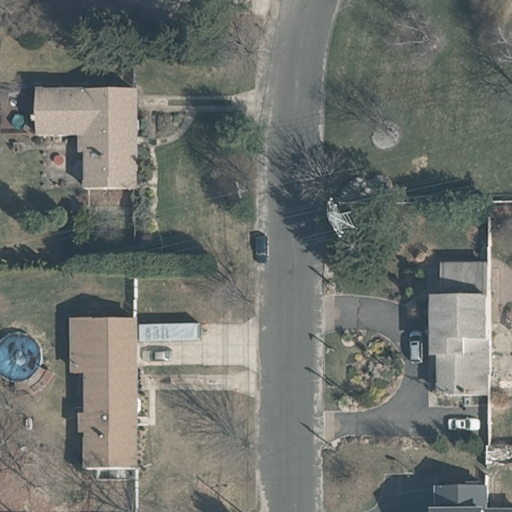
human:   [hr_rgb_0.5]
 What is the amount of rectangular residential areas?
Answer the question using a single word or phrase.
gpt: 0

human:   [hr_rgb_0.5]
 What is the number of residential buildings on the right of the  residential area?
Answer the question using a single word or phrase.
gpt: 0

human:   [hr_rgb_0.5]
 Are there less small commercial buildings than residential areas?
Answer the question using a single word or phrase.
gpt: yes

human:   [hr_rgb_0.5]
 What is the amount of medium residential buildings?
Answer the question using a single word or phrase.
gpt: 4

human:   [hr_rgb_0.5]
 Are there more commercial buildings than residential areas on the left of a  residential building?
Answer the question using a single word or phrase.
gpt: no

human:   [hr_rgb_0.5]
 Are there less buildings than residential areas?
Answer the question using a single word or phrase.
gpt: no

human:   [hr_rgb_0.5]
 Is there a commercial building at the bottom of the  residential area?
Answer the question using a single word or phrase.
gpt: no

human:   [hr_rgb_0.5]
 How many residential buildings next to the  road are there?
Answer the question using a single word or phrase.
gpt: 4

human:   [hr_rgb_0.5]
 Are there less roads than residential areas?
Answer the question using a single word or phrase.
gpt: no

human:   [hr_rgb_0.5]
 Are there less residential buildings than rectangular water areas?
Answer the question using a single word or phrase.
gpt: no

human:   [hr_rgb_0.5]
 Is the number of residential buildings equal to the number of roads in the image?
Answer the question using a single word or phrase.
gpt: no

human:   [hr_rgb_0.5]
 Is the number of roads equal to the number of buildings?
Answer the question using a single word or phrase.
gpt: no

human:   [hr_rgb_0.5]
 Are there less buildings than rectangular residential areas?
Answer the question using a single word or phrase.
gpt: no

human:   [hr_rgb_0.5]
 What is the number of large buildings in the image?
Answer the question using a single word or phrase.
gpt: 0

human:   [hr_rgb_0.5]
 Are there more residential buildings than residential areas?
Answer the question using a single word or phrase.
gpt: yes

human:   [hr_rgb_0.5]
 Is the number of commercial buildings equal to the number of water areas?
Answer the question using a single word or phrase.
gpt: yes

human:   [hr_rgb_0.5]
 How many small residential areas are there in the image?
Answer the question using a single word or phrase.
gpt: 0

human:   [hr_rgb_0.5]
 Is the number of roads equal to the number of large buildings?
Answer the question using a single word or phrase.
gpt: no

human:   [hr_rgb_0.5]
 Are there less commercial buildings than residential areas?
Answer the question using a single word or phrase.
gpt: yes

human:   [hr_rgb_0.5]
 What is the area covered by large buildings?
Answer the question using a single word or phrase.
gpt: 0m2

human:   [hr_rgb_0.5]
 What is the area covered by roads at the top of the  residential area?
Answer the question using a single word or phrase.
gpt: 0m2

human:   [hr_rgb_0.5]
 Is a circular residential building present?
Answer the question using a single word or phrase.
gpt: no

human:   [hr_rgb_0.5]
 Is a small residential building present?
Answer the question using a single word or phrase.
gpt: no

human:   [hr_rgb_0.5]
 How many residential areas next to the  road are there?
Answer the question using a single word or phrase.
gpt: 1

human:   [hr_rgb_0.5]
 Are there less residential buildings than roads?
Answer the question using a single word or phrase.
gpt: no

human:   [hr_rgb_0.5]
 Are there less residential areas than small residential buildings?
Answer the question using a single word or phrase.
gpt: no

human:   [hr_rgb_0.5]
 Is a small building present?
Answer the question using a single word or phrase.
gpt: no

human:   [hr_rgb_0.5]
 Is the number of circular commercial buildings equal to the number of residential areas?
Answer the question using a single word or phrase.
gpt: no

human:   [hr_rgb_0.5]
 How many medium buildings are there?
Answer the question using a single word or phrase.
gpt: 4

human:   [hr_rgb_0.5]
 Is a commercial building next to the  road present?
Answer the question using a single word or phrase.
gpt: no

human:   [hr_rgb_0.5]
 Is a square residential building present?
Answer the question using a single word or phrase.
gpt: no

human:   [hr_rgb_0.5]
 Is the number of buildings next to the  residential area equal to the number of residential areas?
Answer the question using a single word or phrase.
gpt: no

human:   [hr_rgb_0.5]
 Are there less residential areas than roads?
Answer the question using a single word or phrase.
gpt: no

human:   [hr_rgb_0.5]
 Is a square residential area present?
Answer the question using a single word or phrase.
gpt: no

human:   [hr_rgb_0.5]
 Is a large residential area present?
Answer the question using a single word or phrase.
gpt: yes

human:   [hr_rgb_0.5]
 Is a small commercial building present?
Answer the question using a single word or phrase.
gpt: no

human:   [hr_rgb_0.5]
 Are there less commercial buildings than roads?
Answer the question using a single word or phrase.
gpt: yes